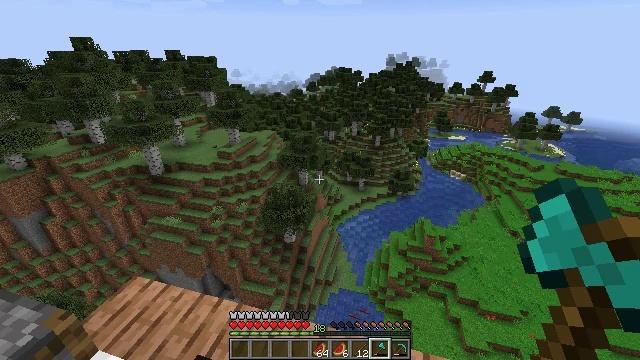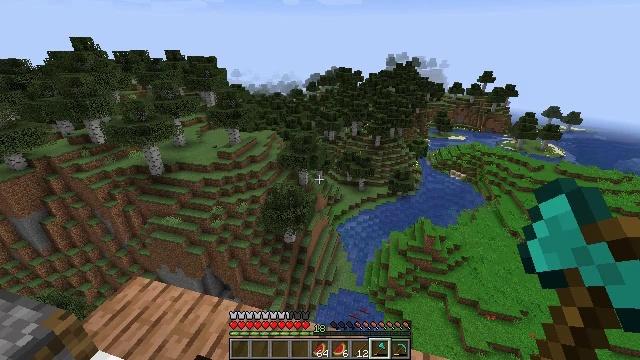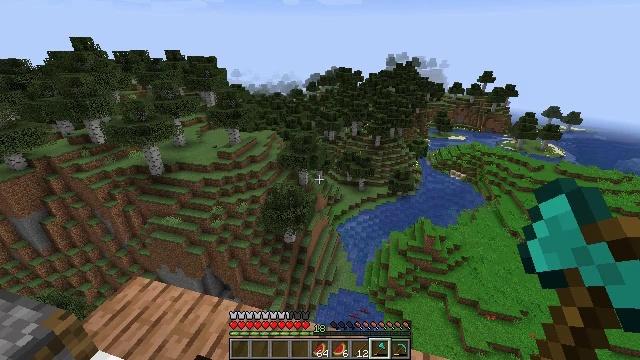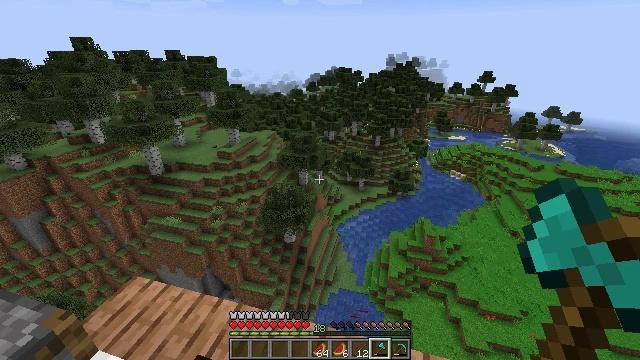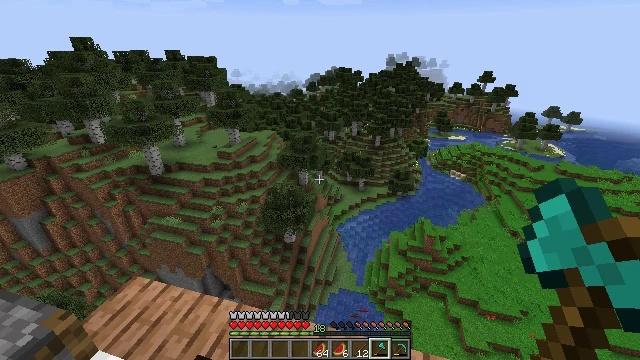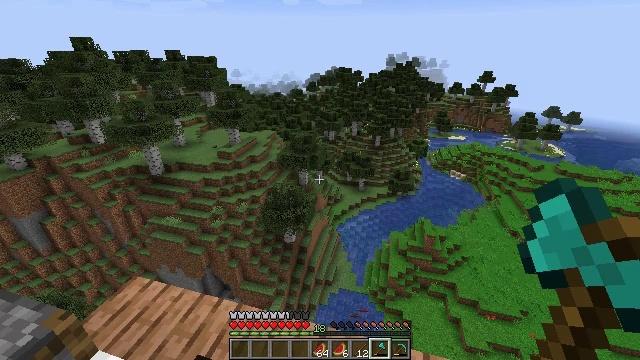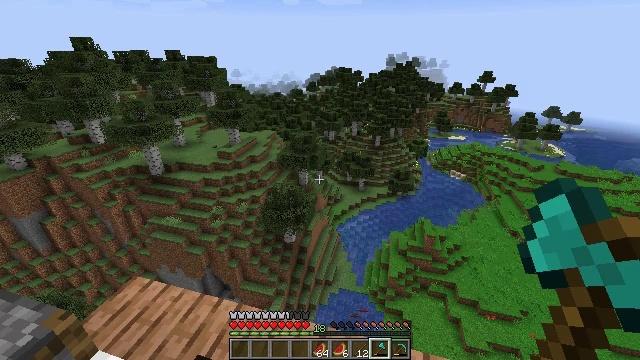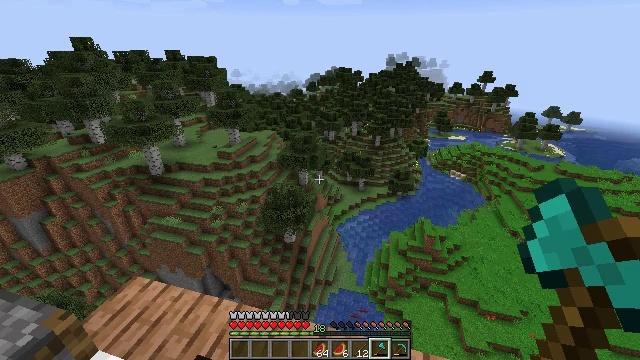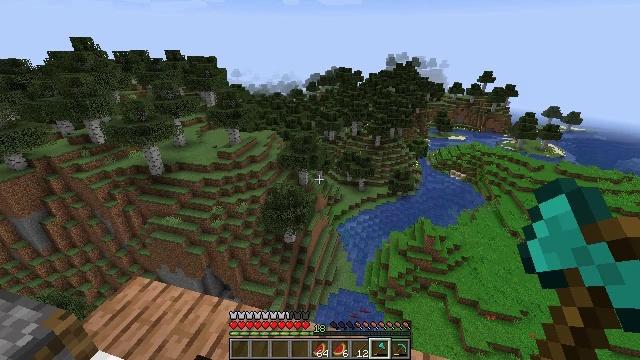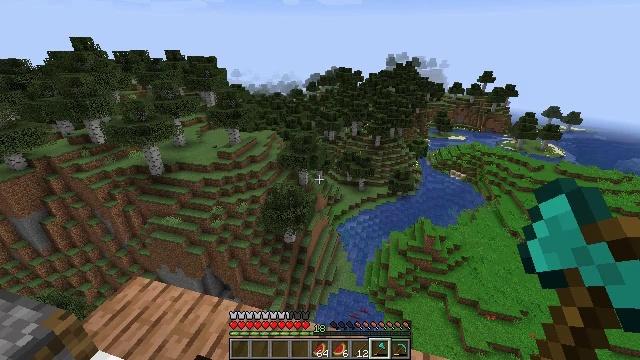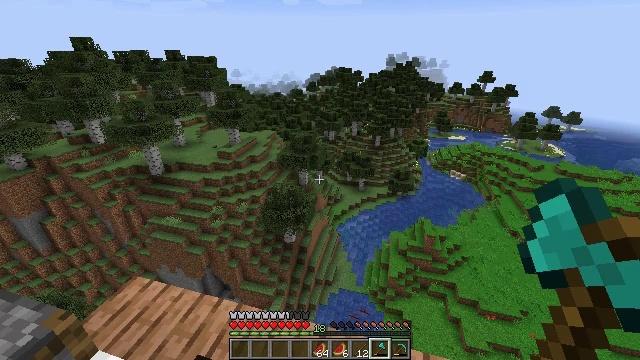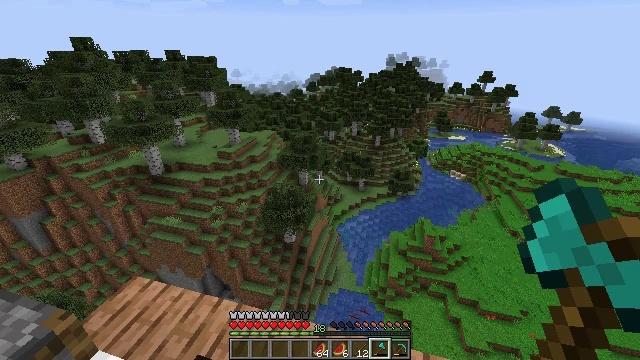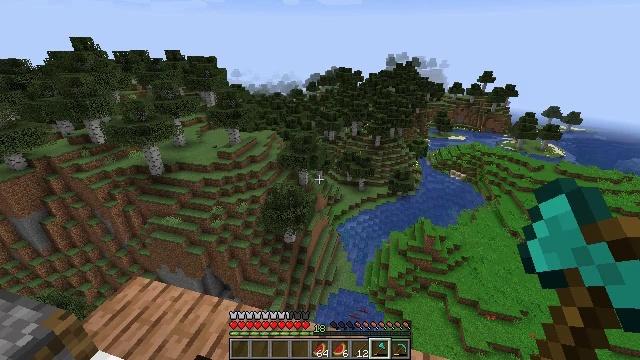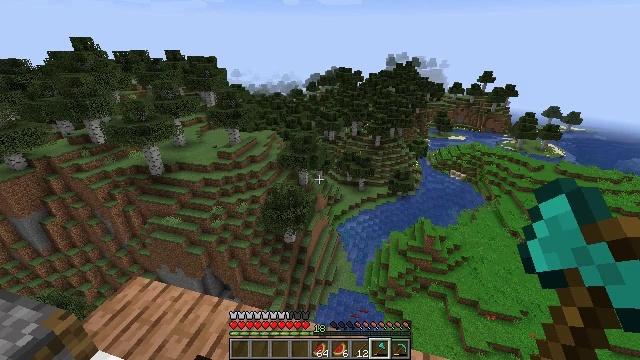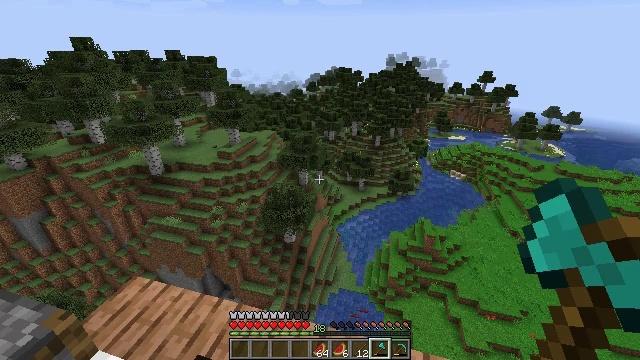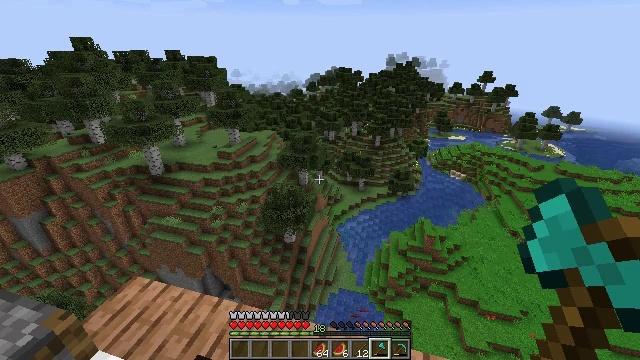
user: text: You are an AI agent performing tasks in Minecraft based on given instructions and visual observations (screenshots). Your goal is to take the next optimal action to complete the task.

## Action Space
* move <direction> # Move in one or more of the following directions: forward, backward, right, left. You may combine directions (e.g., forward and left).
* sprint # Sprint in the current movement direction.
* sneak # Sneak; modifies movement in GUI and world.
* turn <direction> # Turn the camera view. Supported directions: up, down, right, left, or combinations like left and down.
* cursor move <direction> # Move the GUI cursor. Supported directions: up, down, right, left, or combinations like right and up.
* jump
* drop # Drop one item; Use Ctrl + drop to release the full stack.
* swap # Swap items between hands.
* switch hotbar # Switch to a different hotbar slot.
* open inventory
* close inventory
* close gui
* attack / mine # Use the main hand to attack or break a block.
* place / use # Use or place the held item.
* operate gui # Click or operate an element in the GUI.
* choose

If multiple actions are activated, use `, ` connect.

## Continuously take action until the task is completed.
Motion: motion action
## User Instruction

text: Open the furnace and cook salmon.
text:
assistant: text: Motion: no_op
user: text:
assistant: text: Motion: no_op
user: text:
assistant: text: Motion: no_op
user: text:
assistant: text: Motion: no_op
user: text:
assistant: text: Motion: no_op
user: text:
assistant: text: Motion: no_op
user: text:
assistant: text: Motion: no_op
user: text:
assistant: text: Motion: no_op
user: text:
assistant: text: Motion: no_op
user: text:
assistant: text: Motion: no_op
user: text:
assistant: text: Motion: no_op
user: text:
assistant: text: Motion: no_op
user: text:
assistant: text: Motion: no_op
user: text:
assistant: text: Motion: no_op
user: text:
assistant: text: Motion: no_op
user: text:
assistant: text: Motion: no_op
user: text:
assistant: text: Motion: no_op
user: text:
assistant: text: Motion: no_op
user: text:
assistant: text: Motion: no_op
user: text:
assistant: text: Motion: no_op
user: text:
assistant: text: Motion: no_op
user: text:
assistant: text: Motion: no_op
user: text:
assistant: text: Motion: no_op
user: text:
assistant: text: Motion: no_op
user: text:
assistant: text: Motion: no_op
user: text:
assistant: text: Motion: no_op
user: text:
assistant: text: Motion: no_op
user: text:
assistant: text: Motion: no_op
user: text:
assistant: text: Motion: no_op
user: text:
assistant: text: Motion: no_op